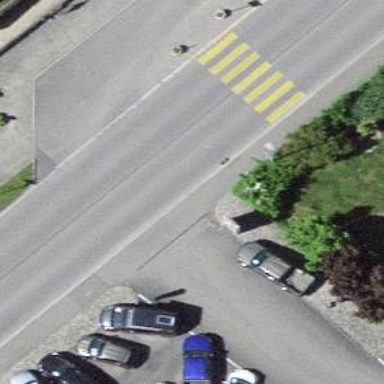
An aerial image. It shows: Bus stop with platform for public transport.